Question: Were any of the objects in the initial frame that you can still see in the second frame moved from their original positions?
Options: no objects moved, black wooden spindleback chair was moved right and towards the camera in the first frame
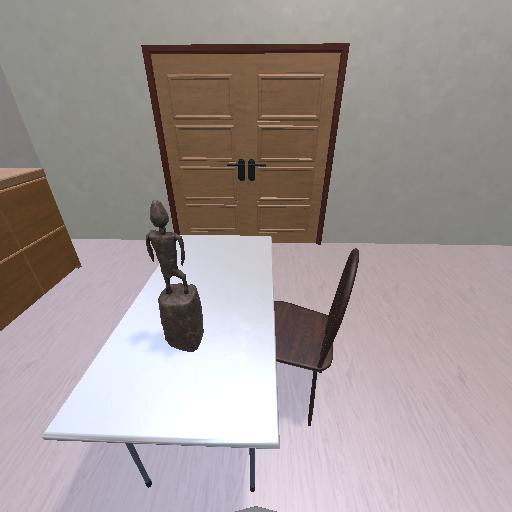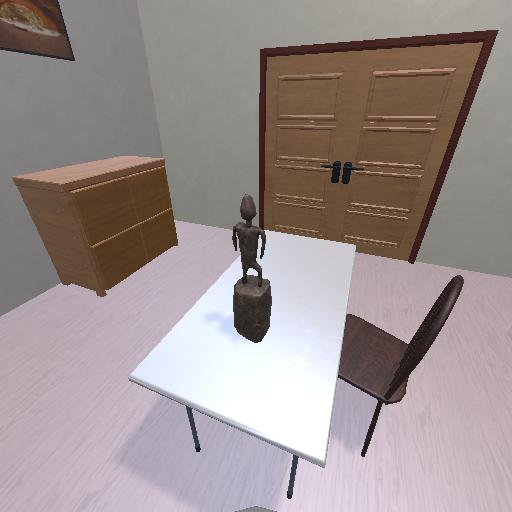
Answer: no objects moved